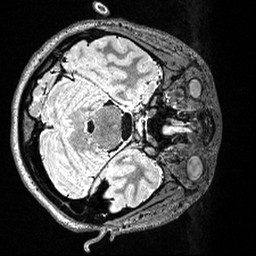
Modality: T2w
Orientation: axial
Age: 22
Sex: female